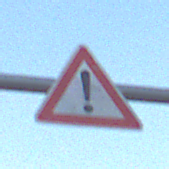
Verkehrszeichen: Gefahrenstelle
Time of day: SunriseSunset
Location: Outdoor (Nature)
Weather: Clear
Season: NotSpecified
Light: Natural